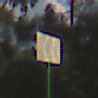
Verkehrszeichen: RichtungstafelnInKurvenGrossRechts
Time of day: MorningAfternoon
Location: Outdoor (Nature)
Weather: Clear
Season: NotSpecified
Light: Natural